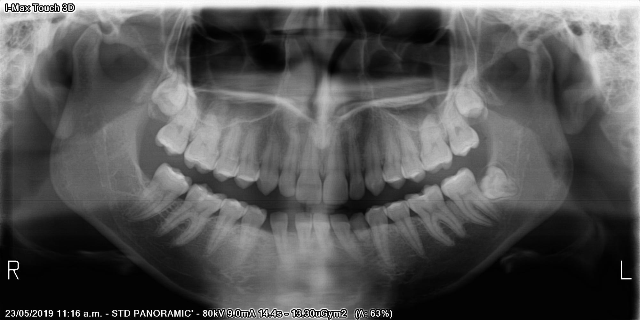
adult